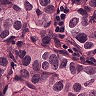
Metastatic tissue present: yes